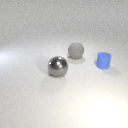
large gray rubber sphere behind small blue rubber cylinder